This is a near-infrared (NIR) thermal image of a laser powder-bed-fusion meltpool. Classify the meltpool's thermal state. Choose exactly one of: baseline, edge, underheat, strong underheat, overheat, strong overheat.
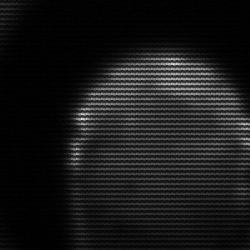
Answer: edge